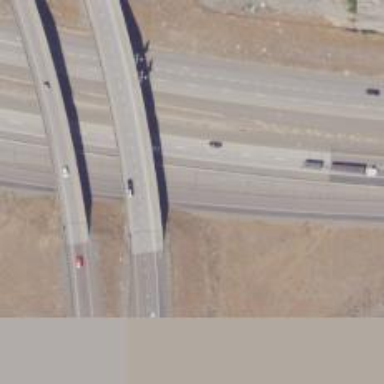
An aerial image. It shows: Motorway link.